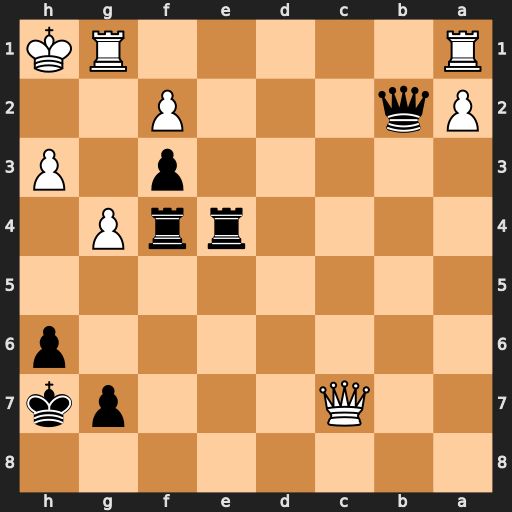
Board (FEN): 8/2Q3pk/7p/8/4rrP1/5p1P/Pq3P2/R5RK
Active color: b
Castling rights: -
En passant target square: -
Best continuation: Qxf2 g5 Qh4 g6+ Kg8